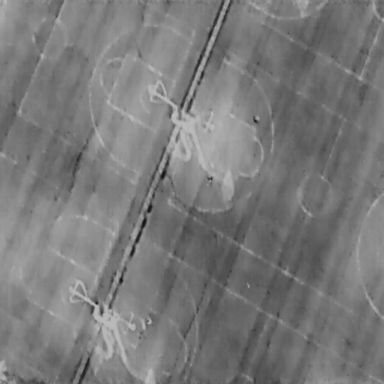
There are two People in the infrared image.